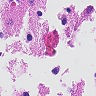
Metastatic tissue present: no